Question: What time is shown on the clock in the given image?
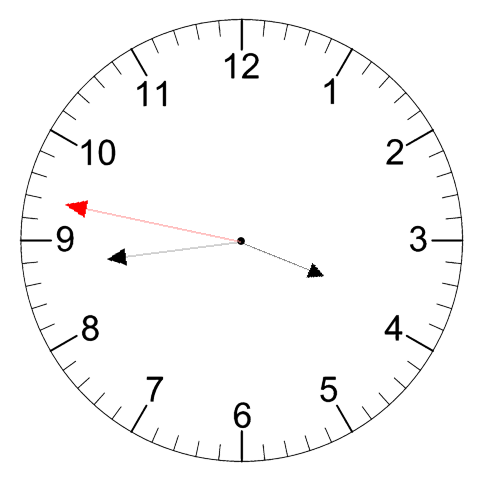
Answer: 03:43:47